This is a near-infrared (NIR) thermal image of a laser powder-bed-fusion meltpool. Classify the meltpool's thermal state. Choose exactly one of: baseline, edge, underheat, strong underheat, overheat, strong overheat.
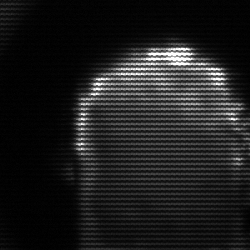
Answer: baseline